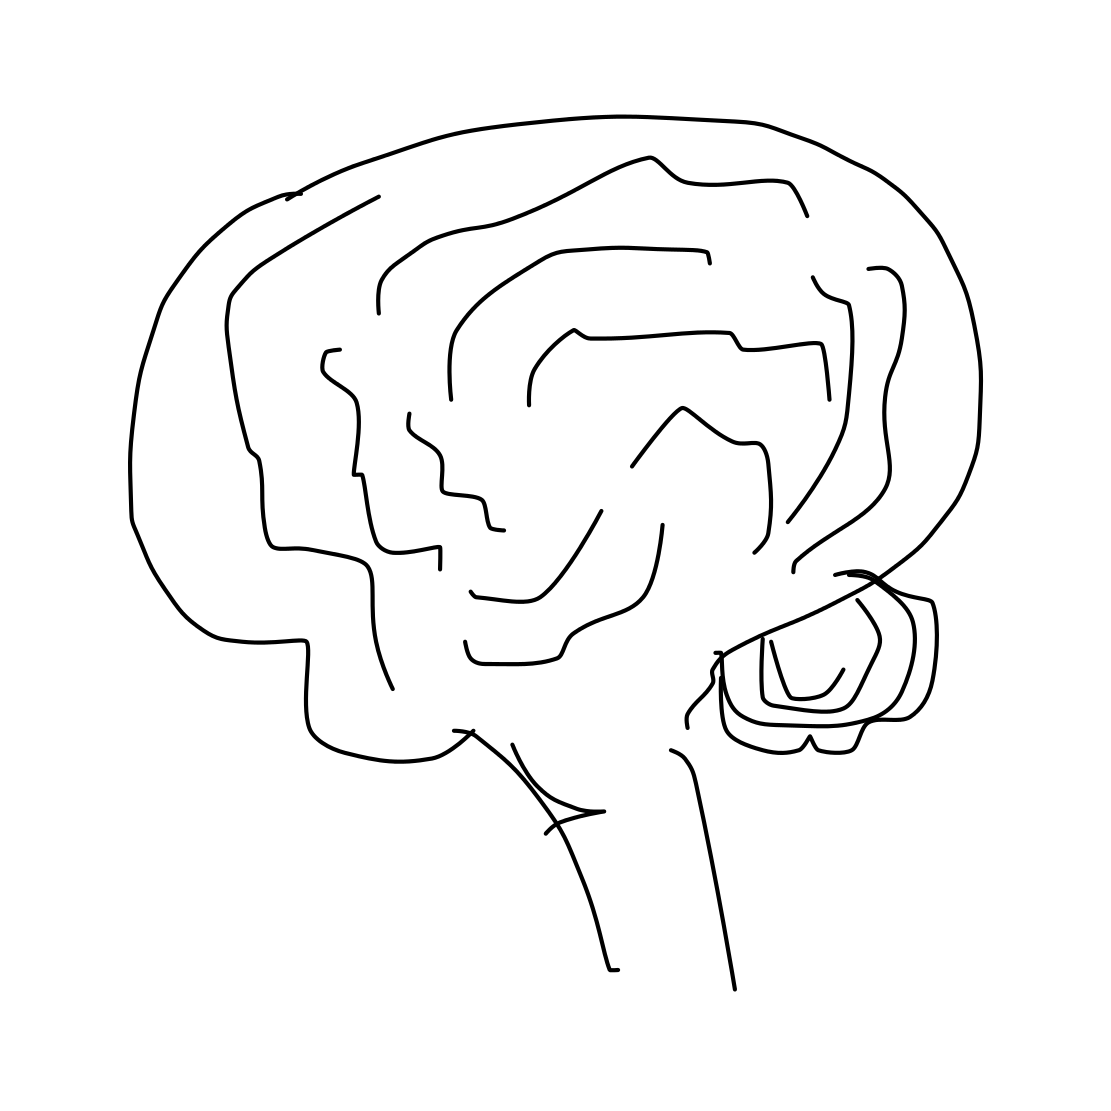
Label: brain